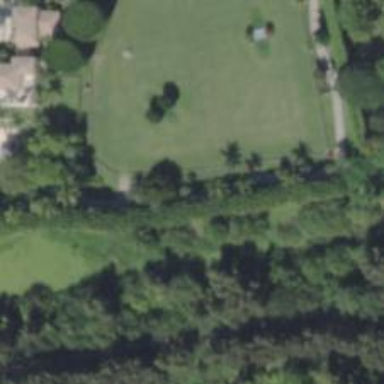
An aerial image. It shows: Bridleway.